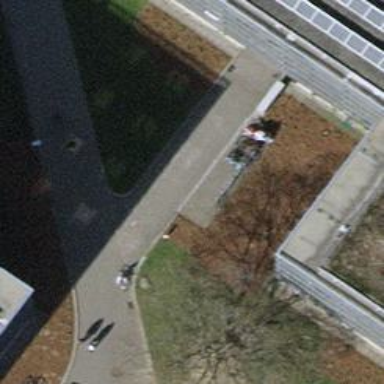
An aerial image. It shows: Bicycle parking facility.